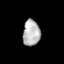
Tissue: prostate
Cell type: Epithelial cells
Senescence score: 0.3018
Nuclear area (px): 446
Mean DAPI intensity: 179.114